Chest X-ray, PA view. Patient: 46 years old, sex M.
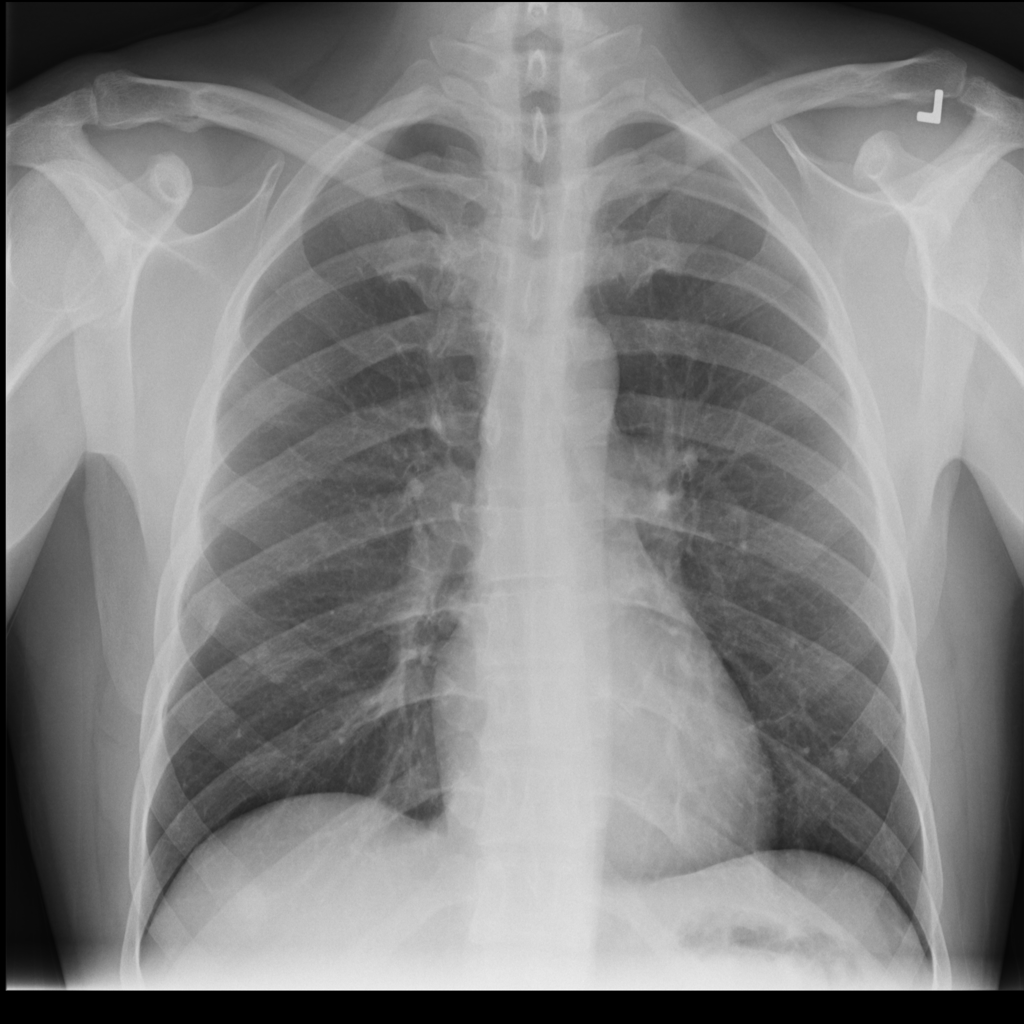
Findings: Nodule